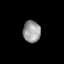
Tissue: skin
Cell type: Epithelial cells
Senescence score: 0.8718
Nuclear area (px): 363
Mean DAPI intensity: 158.226